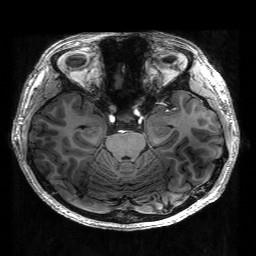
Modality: T1w
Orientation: coronal